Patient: sex M, age 62
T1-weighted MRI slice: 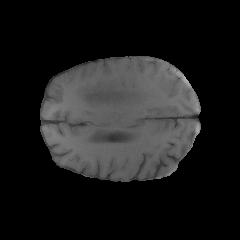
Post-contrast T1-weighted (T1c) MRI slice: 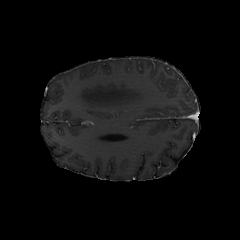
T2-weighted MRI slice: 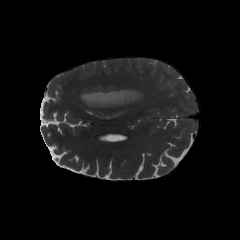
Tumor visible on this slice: yes
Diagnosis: Glioblastoma, IDH-wildtype
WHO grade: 4